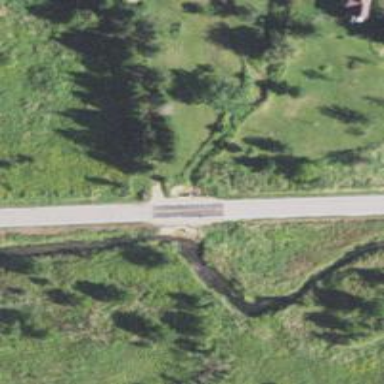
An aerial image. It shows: Culvert tunnel.